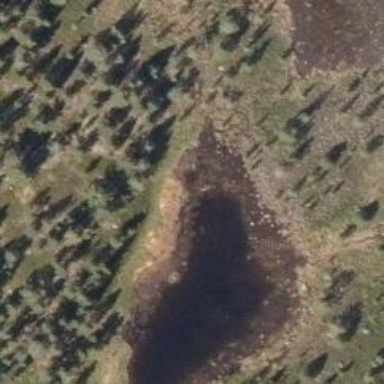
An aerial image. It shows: Bog wetland area.